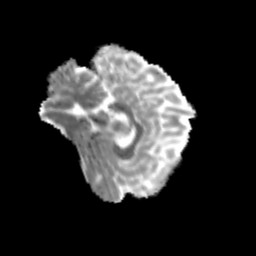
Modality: MD
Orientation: sagittal
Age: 25
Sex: female
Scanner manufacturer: siemens
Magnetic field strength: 3 T
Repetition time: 3.5 s
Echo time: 0.125 s